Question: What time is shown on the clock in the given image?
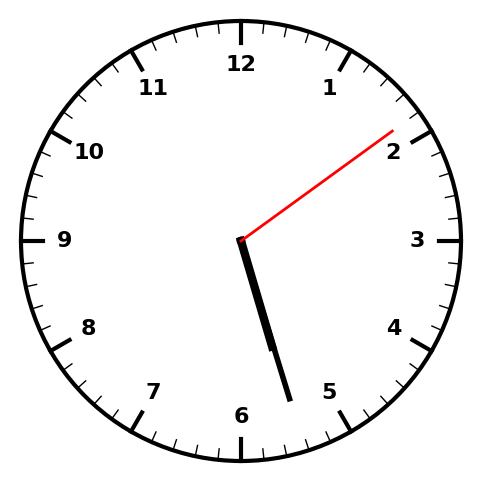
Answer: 05:27:09